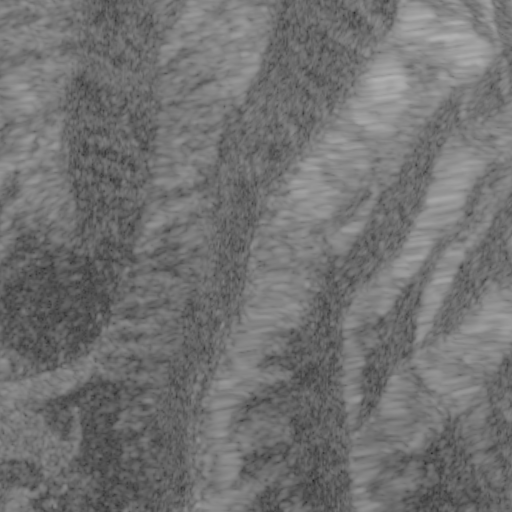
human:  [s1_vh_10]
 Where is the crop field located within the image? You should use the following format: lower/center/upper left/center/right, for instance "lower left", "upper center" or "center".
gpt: The crop field is located in the lower left of the image.
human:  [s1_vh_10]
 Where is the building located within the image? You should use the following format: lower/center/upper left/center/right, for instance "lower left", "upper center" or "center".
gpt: The building is located in the lower left of the image.
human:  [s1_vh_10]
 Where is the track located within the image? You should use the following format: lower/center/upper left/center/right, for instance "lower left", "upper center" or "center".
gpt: There is no track in the image.

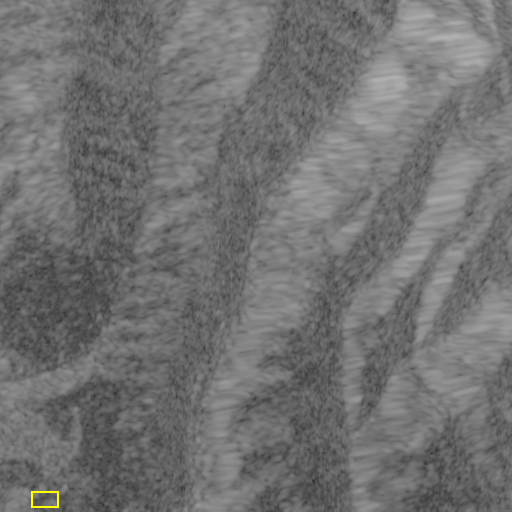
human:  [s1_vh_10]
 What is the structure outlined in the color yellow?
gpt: The structure outlined in yellow is a crop field.
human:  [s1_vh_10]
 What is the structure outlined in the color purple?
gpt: There is no purple outline.